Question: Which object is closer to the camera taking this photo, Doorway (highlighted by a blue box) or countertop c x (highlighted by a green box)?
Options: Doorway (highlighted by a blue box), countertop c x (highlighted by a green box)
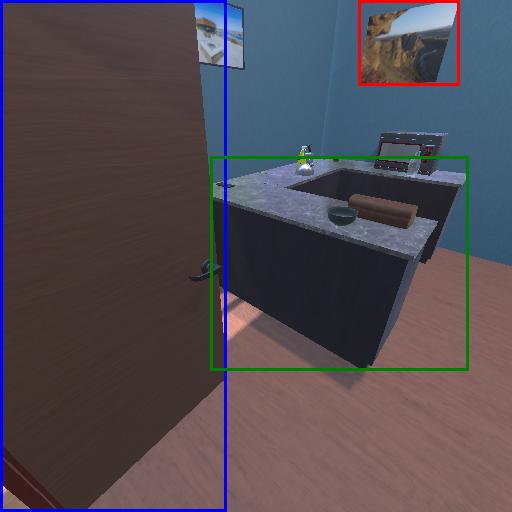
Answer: Doorway (highlighted by a blue box)